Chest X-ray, PA view. Patient: 48 years old, sex M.
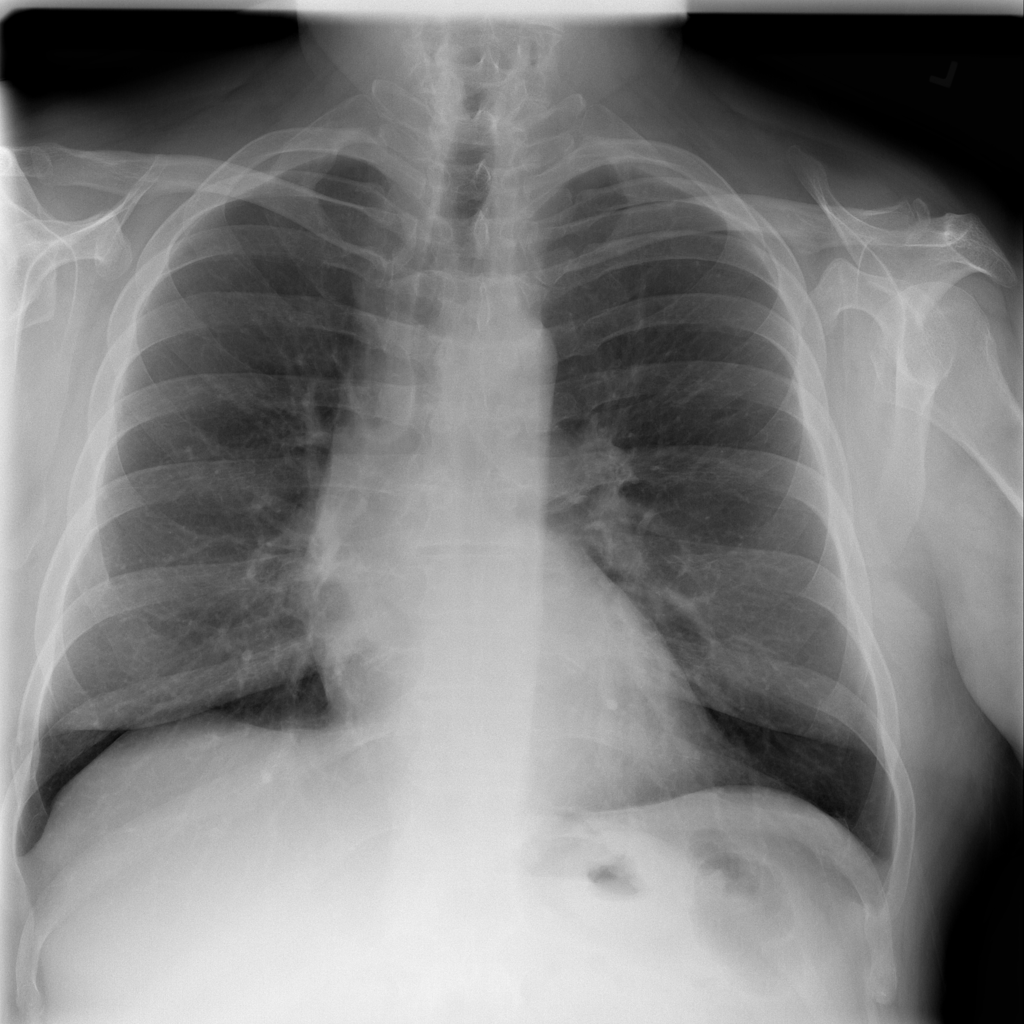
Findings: Infiltration